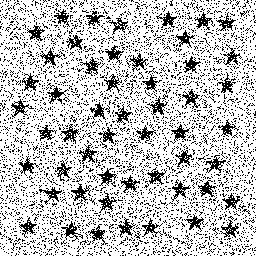
Squares: 0
Triangles: 0
Stars: 52
Total shapes: 52